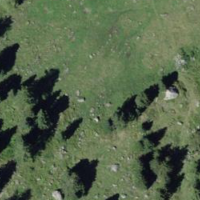
EUNIS habitat code: 26
Species observed at this site:
Vaccinium myrtillus